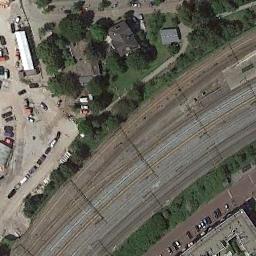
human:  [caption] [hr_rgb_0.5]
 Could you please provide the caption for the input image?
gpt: Lots of trees are beside the railway .

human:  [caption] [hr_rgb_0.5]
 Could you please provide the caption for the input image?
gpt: There are trees and cars on both sides of the railway .

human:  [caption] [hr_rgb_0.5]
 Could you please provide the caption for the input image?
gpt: These railways are rimed by some buildings, Parking lots and green space .

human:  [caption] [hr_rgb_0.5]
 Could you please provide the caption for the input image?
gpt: The railway is next to some trees and cars .

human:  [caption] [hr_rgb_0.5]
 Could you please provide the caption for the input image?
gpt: There are some green trees and buildings beside the railway .